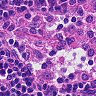
Metastatic tissue present: no